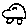
Label: car